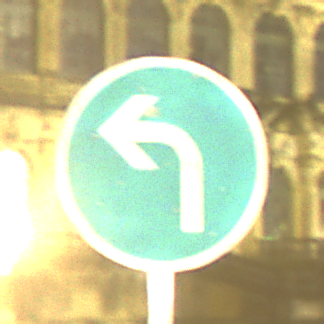
Verkehrszeichen: VorgeschriebeneFahrtrichtungLinks
Umgebung: Outdoor, Urban
Tageszeit: Night
Wetter: Overcast
Licht: Artificial
Jahreszeit: NotSpecified
Kontrast: HighContrast